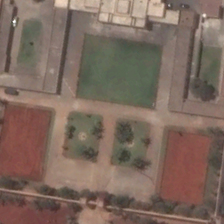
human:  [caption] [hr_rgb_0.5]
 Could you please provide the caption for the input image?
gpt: some green trees are around a square .

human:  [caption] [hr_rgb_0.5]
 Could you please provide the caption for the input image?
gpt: some green trees are around a square .

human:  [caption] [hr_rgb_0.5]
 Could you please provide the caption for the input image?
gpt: some green trees are around a square .

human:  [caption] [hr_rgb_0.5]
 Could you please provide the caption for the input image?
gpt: some green trees are around a square .

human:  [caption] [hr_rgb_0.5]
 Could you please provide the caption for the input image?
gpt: some green trees are around a square .